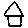
Label: house